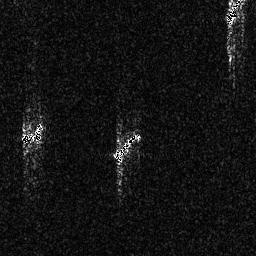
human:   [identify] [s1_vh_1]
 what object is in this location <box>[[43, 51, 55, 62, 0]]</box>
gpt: <ref>1 medium ship at the center</ref>

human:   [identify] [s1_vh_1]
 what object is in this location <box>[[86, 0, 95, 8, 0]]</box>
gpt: <ref>1 medium ship at the top right</ref>

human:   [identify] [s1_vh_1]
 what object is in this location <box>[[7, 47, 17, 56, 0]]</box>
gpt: <ref>1 medium ship at the left</ref>